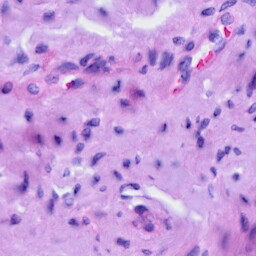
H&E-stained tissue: Cervix